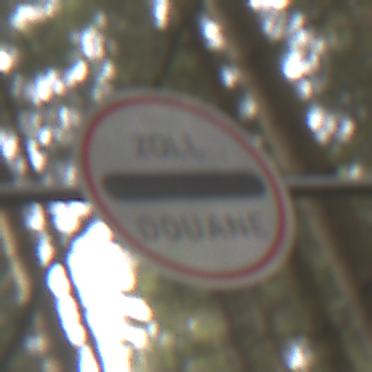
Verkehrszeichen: Zollstelle
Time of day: MorningAfternoon
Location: Outdoor (Nature)
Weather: Overcast
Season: Winter
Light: Natural